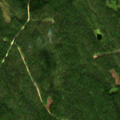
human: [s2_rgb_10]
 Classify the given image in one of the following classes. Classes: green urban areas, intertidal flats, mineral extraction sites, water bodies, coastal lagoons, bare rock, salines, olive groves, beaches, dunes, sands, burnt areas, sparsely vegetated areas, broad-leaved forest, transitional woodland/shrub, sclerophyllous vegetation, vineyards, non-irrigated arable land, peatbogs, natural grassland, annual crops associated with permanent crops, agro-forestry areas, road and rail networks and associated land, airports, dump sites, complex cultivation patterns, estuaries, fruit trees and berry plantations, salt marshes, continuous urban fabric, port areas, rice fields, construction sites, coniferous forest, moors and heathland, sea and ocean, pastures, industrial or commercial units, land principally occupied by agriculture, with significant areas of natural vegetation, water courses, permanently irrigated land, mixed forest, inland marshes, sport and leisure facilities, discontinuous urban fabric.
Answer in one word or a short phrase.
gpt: coniferous forest, mixed forest, transitional woodland/shrub